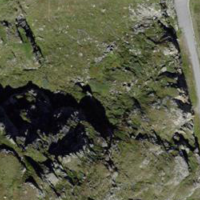
EUNIS habitat code: 26
Species observed at this site:
Tanacetum vulgare
Leontopodium nivale
Anthyllis vulneraria
Anthus spinoletta
Phoenicurus ochruros
Delichon urbicum
Aglais urticae
Corvus corax
Gymnadenia conopsea